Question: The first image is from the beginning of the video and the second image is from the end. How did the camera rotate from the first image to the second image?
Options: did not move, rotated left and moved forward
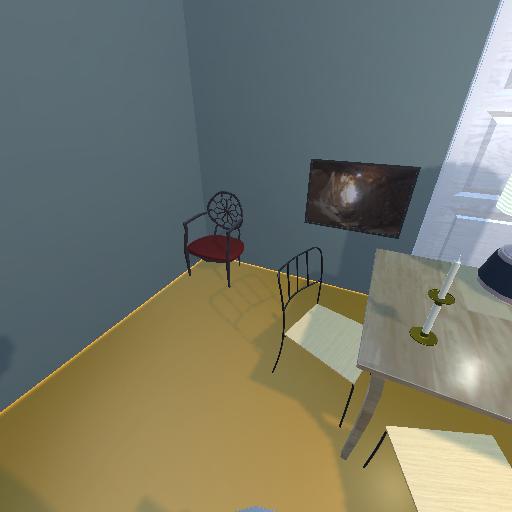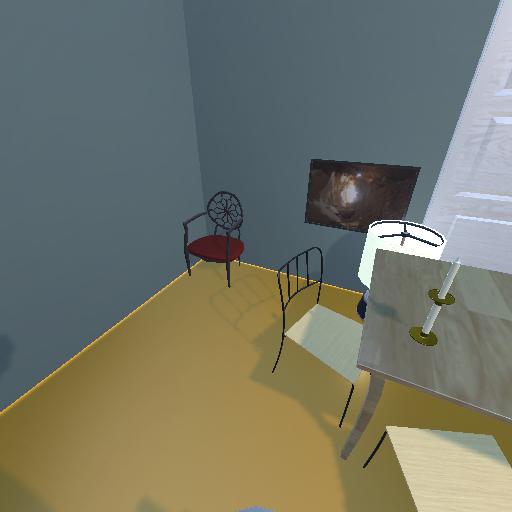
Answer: did not move